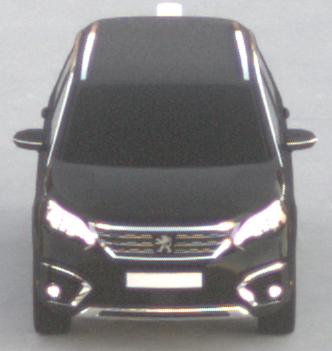
Make: Peugeot
Model: 5008 1.2 PureTech 130 Active
Detailed model: 5008 (II) (03/17 - 09/20)
Model produced from: 2017/03
Model produced until: 2018/07
Doors: 5
Color: black
Road condition: dry road
Daytime: sunrise or sunset
Contrast: low contrast